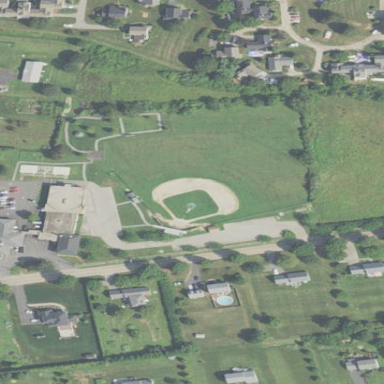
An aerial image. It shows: Grass pitch used for baseball.